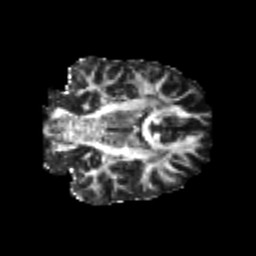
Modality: FA
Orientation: coronal
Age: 24
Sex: male
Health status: healthy
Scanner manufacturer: philips
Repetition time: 7.391 s
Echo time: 0.08599 s